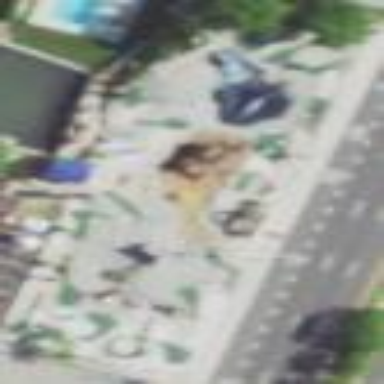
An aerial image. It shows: Miniature golf leisure land.